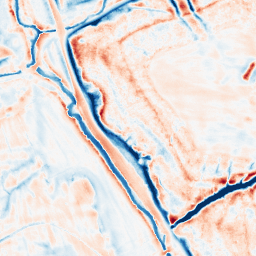
Category: edge_preserving
Decomposition family: bilateral
Decomposition parameters: d: 21
sigma_color: 150
sigma_space: 25
Upsampling method: edge_directed
Upsampling parameters: scale: 2
Upsampling scale: 2